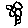
Label: flower